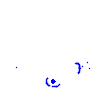
Particle: pion